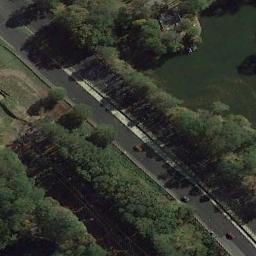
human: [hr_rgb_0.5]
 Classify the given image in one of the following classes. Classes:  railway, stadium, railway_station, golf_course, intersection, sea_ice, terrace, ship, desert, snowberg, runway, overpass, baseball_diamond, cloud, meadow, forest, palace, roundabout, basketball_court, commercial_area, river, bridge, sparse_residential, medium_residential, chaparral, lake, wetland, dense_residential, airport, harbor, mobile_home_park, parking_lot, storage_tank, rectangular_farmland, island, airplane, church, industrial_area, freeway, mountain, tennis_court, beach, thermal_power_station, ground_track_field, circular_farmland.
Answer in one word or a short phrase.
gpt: freeway